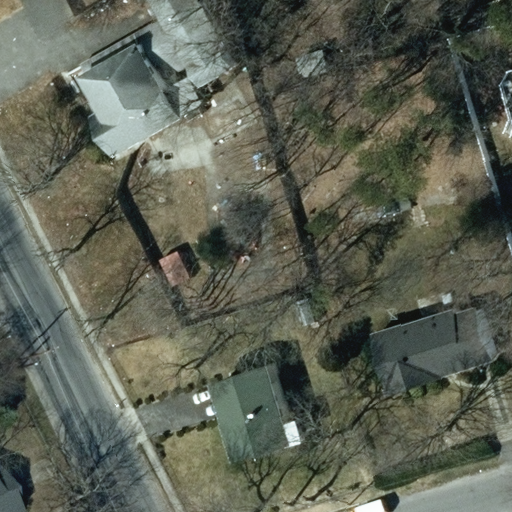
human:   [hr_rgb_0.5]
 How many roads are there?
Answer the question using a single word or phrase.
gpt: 2

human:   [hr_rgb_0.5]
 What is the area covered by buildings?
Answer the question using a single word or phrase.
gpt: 735m2

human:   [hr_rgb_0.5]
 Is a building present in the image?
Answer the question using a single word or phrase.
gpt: yes

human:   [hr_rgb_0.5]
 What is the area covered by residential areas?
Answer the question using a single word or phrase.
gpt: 10619m2

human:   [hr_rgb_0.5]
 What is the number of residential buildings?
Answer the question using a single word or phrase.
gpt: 4

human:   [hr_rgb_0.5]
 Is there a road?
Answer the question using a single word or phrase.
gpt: yes

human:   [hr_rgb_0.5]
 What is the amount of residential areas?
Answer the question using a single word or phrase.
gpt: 1

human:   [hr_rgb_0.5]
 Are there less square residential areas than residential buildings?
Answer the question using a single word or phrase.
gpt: yes

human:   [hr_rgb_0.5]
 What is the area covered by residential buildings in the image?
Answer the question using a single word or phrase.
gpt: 735m2

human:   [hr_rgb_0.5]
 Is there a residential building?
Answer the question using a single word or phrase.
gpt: yes

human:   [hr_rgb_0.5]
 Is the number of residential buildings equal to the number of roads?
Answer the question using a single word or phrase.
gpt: no

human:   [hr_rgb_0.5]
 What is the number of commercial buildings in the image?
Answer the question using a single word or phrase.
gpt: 0

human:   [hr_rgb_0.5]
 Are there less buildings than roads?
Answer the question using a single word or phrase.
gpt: no

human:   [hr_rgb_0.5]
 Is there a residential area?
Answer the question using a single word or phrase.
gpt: yes

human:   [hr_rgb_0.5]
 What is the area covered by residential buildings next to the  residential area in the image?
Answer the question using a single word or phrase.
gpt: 735m2

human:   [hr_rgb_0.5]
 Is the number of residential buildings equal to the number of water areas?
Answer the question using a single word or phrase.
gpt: no

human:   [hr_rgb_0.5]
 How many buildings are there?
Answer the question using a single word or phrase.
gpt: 4

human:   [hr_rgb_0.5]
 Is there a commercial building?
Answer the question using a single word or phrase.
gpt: no

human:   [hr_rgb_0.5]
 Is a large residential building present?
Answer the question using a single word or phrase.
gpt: no

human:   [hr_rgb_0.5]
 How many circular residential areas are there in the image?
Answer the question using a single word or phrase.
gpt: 0

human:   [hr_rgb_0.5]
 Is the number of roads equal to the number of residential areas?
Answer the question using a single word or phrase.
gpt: no

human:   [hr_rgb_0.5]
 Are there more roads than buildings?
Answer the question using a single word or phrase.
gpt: no

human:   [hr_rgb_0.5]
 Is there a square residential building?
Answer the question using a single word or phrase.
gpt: no

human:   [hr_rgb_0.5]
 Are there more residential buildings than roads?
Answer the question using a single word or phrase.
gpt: yes

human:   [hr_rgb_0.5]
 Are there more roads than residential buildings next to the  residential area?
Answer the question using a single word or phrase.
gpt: no

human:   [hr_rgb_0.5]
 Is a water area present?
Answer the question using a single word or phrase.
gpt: no

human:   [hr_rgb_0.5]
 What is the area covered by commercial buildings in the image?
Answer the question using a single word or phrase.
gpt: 0m2

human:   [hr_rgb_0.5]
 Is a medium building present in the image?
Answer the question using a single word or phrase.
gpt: yes

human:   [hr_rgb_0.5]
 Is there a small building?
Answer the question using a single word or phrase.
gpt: yes

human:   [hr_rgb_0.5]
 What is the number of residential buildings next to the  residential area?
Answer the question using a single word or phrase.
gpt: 4

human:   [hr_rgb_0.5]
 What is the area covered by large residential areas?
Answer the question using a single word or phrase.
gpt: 10619m2

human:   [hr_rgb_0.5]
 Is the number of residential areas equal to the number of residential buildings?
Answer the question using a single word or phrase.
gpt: no

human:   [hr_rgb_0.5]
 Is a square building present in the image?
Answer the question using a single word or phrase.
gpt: no

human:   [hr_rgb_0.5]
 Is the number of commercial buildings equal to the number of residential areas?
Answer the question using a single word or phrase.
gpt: no

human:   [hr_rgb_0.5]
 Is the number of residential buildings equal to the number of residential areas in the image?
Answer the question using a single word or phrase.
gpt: no

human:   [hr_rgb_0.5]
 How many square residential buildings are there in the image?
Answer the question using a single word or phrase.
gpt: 0

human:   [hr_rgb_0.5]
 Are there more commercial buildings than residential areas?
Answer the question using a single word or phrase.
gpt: no

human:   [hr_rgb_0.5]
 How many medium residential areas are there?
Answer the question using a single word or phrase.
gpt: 0

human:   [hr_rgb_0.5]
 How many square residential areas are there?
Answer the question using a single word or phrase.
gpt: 0

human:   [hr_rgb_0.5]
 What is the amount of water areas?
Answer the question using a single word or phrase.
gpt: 0

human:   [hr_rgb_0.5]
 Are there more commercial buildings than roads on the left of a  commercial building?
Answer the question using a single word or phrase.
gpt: no

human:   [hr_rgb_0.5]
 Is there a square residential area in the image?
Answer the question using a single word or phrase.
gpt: no

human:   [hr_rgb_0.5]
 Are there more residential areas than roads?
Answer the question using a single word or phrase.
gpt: no

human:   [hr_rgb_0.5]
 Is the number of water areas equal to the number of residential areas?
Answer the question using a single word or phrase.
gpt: no

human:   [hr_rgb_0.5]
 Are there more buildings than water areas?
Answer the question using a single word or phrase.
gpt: yes

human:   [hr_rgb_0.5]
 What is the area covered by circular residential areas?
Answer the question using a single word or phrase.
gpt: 0m2

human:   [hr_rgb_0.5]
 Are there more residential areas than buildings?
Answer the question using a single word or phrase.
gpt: no

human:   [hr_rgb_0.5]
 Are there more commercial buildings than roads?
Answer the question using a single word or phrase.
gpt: no

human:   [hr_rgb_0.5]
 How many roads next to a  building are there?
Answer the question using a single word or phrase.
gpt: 2

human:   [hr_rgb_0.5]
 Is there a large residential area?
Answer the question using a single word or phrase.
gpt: yes

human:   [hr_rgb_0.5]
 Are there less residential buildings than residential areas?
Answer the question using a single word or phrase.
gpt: no

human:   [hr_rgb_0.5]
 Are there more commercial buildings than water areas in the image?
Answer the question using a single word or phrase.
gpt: no

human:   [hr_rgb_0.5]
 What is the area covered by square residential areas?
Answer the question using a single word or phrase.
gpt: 0m2

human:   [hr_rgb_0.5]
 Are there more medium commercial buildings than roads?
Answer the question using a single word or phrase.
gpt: no

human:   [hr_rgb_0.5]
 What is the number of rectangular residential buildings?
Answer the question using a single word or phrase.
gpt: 2

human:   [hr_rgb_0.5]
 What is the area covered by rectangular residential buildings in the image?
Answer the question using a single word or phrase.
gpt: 330m2

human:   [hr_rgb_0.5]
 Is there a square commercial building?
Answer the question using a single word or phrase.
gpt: no

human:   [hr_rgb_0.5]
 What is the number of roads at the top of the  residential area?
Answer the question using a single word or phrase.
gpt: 0

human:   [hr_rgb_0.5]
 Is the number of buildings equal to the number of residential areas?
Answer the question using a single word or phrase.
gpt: no

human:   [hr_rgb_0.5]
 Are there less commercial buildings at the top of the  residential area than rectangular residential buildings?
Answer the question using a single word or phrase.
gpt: yes

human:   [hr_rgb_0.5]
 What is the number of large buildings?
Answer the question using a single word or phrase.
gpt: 0

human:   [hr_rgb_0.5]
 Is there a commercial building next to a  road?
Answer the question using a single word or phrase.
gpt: no

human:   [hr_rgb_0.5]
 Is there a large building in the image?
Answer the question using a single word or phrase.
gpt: no

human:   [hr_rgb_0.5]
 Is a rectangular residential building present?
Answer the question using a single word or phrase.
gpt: yes